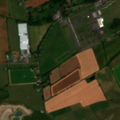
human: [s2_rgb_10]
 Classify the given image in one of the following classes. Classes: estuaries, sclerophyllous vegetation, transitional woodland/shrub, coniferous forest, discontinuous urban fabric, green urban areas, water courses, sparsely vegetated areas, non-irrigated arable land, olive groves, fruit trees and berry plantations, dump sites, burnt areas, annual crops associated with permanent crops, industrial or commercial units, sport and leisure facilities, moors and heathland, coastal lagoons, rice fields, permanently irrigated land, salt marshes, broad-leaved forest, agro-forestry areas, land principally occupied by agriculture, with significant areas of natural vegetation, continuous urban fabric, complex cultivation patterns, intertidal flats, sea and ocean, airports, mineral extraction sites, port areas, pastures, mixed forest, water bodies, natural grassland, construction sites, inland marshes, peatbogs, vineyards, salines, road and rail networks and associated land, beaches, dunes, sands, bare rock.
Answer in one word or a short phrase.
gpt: dump sites, sport and leisure facilities, non-irrigated arable land, pastures